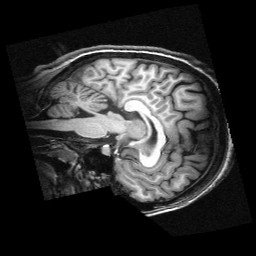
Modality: T1w
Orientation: sagittal
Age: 26
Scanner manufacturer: siemens
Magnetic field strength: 3 T
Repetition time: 2.3 s
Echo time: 0.00336 s